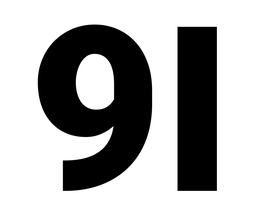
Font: Roboto_Black